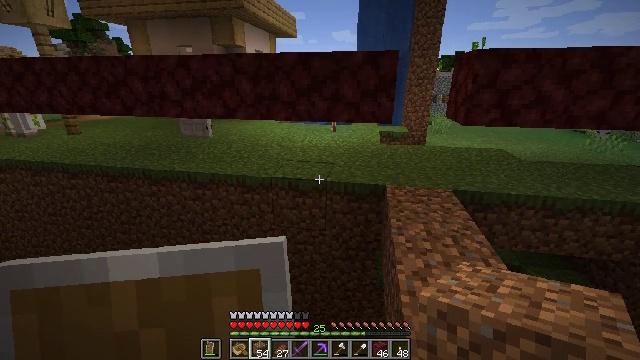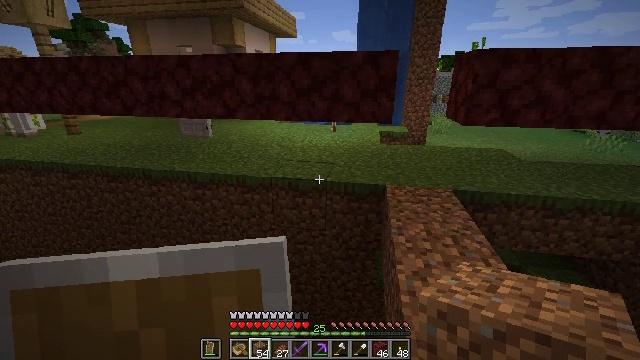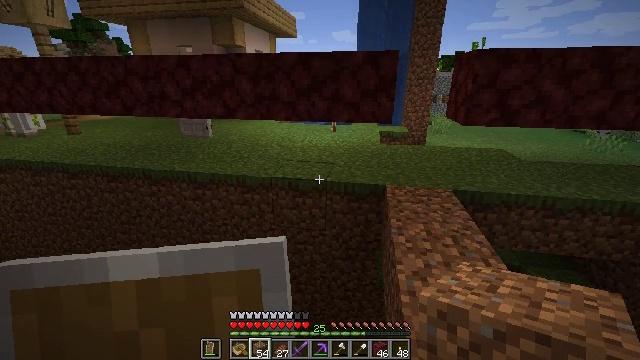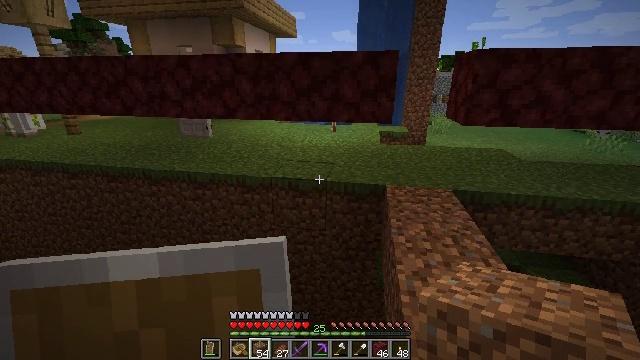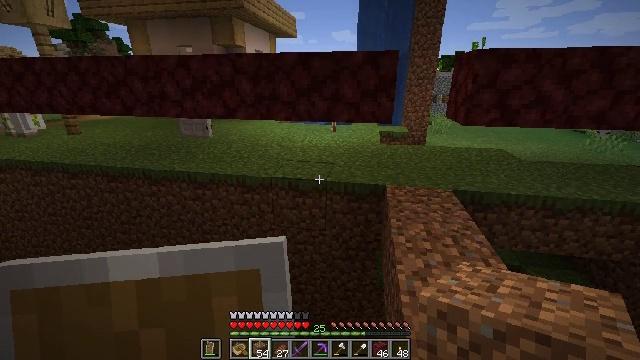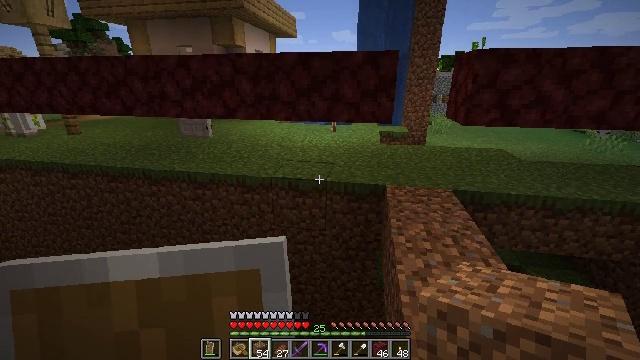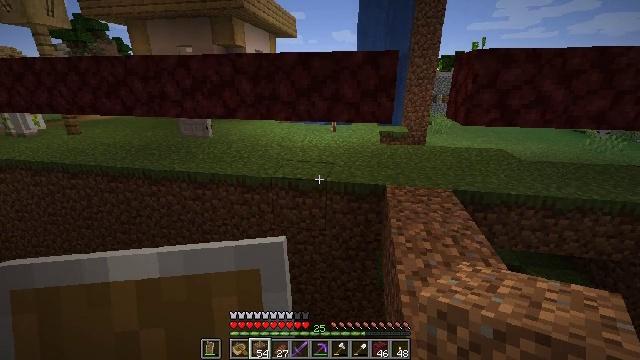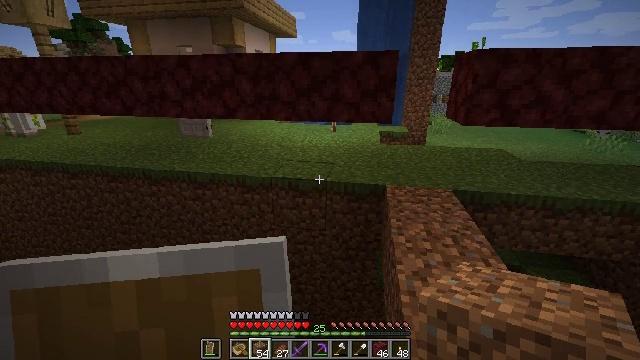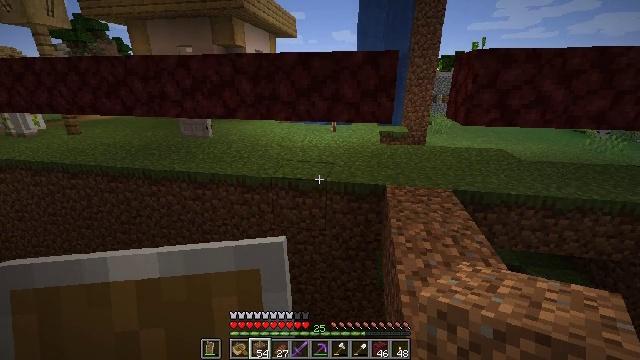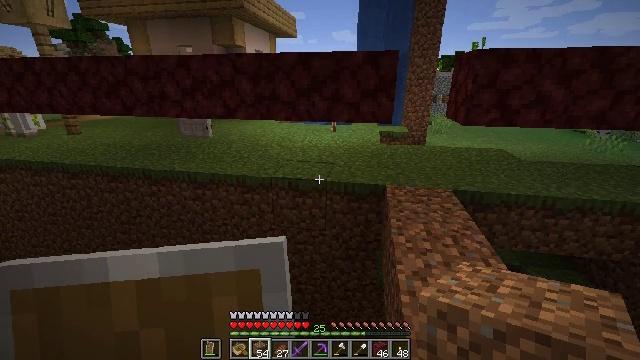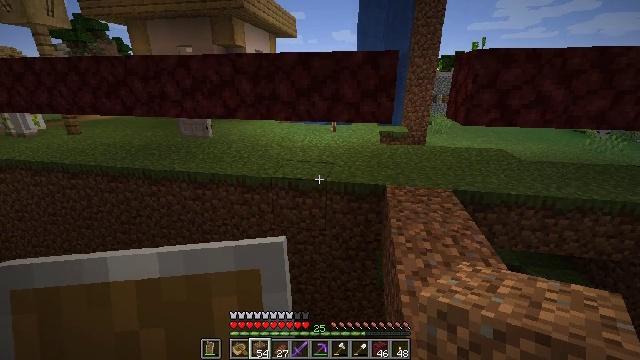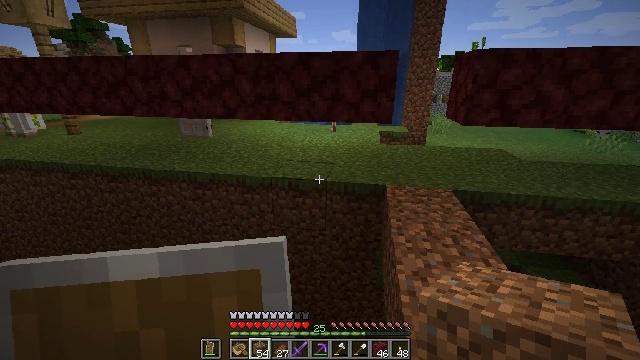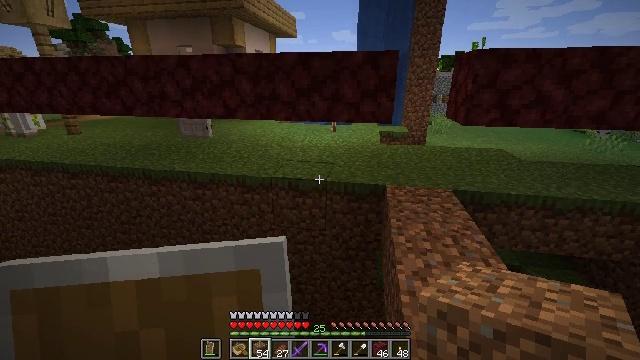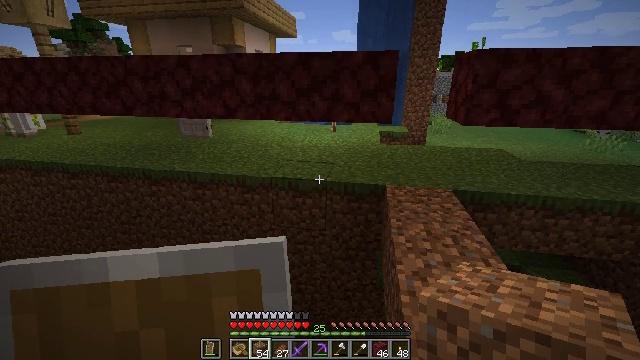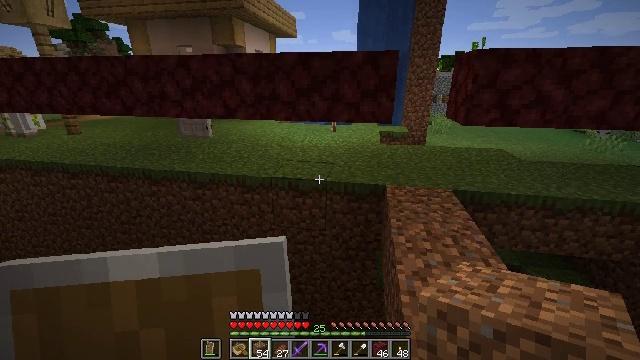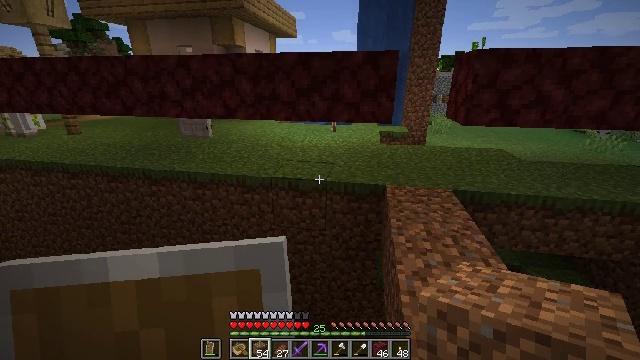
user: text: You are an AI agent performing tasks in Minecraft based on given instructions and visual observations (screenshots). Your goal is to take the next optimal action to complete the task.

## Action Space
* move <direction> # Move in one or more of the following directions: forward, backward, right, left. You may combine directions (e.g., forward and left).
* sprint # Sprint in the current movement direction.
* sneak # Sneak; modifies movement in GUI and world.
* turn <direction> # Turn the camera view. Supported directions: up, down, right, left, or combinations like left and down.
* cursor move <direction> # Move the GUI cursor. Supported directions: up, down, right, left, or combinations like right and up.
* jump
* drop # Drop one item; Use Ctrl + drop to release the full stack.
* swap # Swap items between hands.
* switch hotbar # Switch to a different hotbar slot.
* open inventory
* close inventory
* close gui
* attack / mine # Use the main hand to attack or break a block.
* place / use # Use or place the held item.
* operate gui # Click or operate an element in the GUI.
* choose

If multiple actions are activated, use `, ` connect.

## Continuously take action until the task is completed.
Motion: motion action
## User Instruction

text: Break the andesite slab to collect it.
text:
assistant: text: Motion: no_op
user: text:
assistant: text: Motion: no_op
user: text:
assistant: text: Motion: no_op
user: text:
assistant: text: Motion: no_op
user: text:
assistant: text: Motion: no_op
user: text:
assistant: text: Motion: no_op
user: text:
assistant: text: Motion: no_op
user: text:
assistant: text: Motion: no_op
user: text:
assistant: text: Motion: no_op
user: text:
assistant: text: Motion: no_op
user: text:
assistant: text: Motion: no_op
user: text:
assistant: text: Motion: no_op
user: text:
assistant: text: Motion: no_op
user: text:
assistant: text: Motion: no_op
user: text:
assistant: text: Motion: no_op
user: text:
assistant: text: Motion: no_op
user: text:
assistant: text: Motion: no_op
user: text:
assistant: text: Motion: no_op
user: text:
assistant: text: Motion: no_op
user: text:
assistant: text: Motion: no_op
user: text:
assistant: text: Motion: no_op
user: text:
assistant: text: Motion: no_op
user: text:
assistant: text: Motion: no_op
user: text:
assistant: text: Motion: no_op
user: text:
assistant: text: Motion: no_op
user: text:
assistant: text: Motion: no_op
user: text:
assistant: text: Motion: no_op
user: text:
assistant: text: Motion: no_op
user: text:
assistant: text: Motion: no_op
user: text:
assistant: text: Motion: no_op